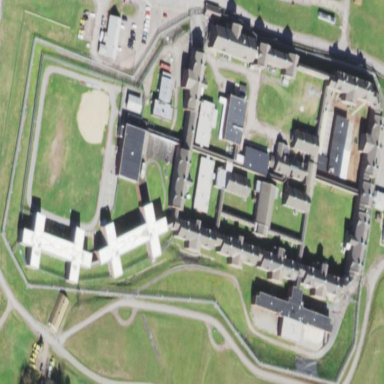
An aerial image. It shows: Prison.